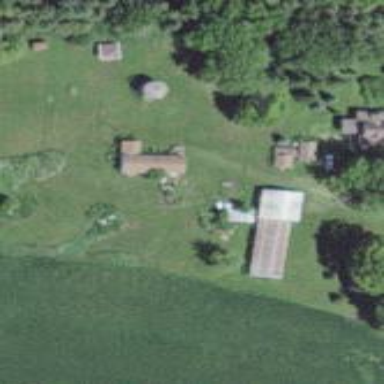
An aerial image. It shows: Farmyard area.